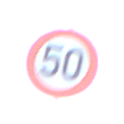
Verkehrszeichen: Geschwindigkeit50
Umgebung: Outdoor, Nature
Tageszeit: MorningAfternoon
Wetter: PartlyCloudy
Licht: Natural
Jahreszeit: NotSpecified
Kontrast: HighContrast